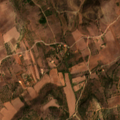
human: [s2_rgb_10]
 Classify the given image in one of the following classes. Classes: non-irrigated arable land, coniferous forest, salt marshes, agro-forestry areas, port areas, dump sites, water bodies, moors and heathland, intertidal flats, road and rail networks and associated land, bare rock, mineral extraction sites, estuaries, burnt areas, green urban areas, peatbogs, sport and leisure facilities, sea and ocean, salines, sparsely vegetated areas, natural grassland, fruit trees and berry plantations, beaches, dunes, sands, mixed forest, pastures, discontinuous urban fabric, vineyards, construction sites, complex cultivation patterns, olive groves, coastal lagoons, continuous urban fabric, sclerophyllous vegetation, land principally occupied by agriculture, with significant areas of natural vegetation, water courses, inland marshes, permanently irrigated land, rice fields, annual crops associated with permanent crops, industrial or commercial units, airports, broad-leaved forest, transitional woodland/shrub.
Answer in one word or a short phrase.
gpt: non-irrigated arable land, complex cultivation patterns, sclerophyllous vegetation